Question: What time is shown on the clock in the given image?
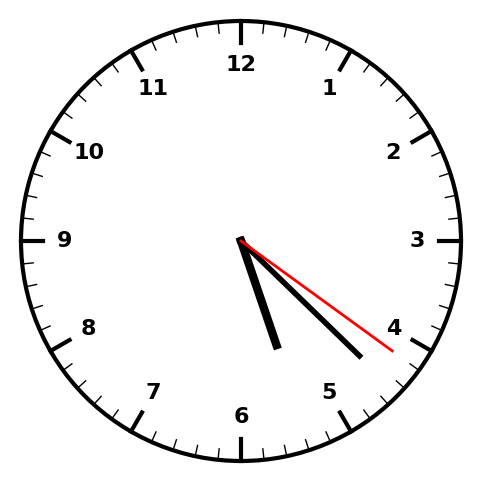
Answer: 05:22:21